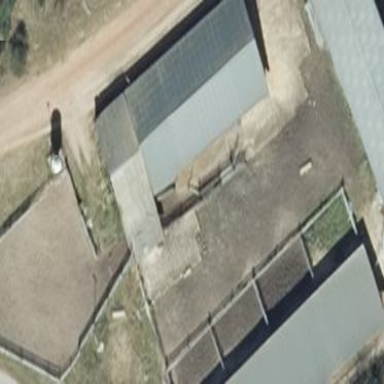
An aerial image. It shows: Farmyard area.